Sex: F
Age: 62
Scanner: Avanto
Primary tumour origin: Ca Mammae
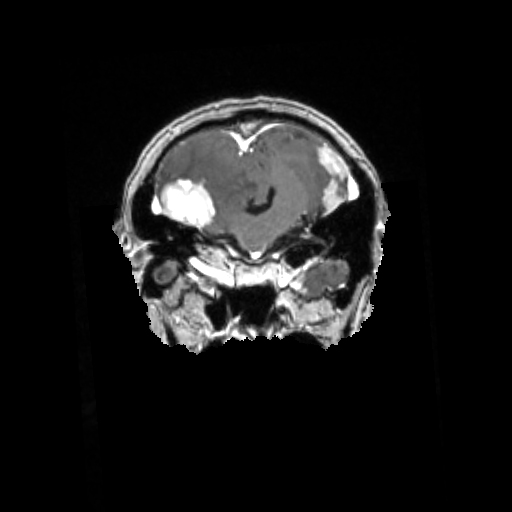
Segmented lesion volume (cc): 27.203
Number of lesion components: 4